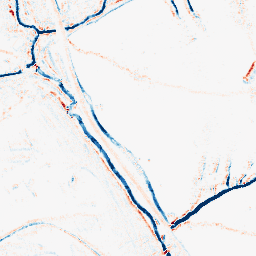
Category: morphological
Decomposition family: morphological_square
Decomposition parameters: operation: average
size: 5
Upsampling method: bicubic_16x
Upsampling parameters: scale: 16
Upsampling scale: 16